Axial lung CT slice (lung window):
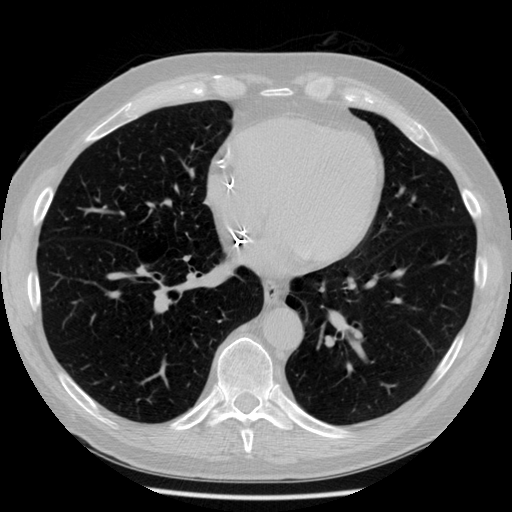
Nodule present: no